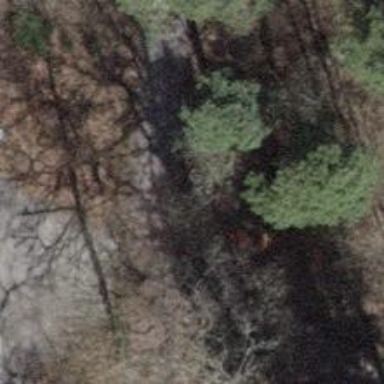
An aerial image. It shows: Red bench.